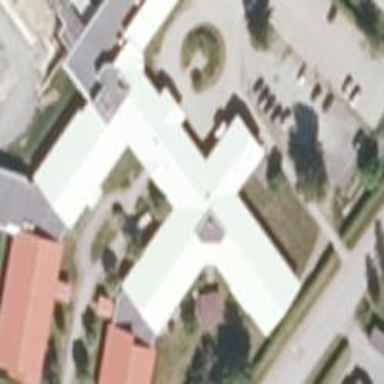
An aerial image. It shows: Nursing home.